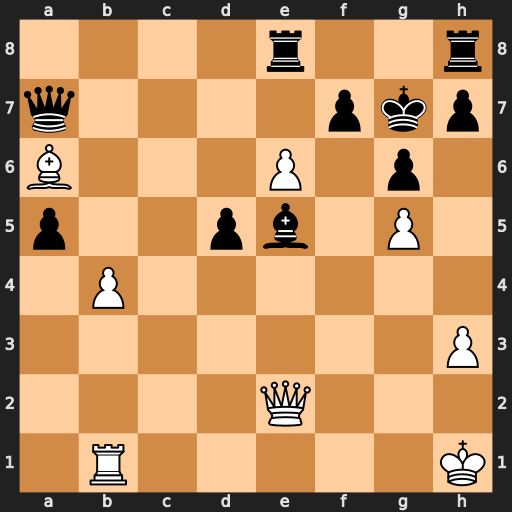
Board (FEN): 4r2r/q4pkp/B3P1p1/p2pb1P1/1P6/7P/4Q3/1R5K
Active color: w
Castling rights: -
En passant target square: -
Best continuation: Qxe5+ Kg8 Rc1